Aerial crown-view tile of a tropical tree (Barro Colorado Island, Panama), acquired 20250414:
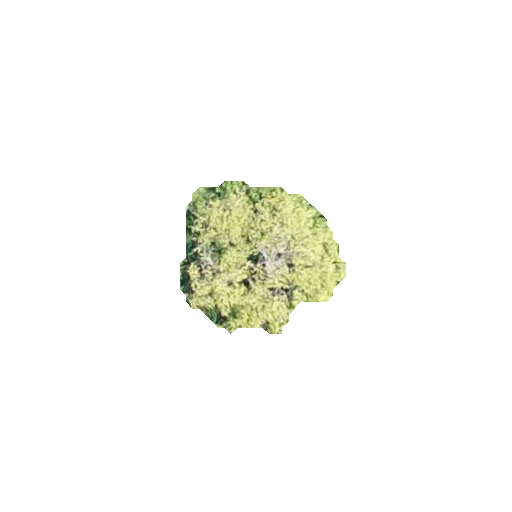
Species: Alseis blackiana
GBIF accepted scientific name: Alseis blackiana
Crown area: 27.535 m²